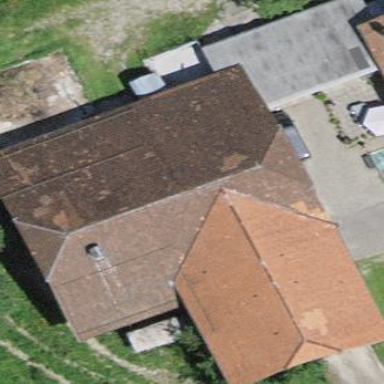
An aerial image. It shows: Farm building.